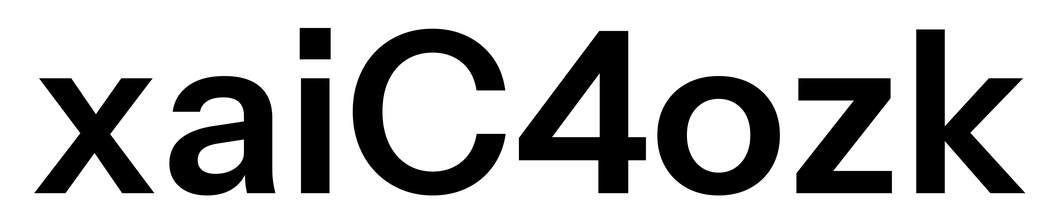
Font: InstrumentSans_SemiBold